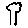
Label: tree